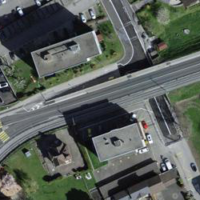
EUNIS habitat code: 54
Species observed at this site:
Grus grus